Question: I'm trying to get my column to sort using the datagrid 'SortMemberPath="COLUMN"' attribute and I get a weird sort order like so:

It looks like the column is sorted on the basis of the first digit of the number and not the entire number. How can I fix this?
Edit:
Okay, I see what the problem is. I'm using this converter now but still no change.
'''
public class IntToStringConverter : IValueConverter
{
public object Convert(object value, Type targetType, object parameter, CultureInfo culture)
{
if (value is string)
{
string s = (string)value;
int num;
if (int.TryParse(s, out num))
return Int32.Parse(s);
}
return DependencyProperty.UnsetValue;
}
public object ConvertBack(object value, Type targetType, object parameter, CultureInfo culture)
{
int number = (int)value;
return number.ToString();
}
}
'''
I added this to my xaml file Windows.Resource:
'''
<me:IntToStringConverter x:Key="IntToStringConverter"/>
'''
and made this change in my data part:
'''
<toolkit:DataGridTemplateColumn.CellTemplate>
<DataTemplate>
<TextBlock Text="{Binding MinRun, Converter={StaticResource IntToStringConverter}}" HorizontalAlignment="Center" />
</DataTemplate>
</toolkit:DataGridTemplateColumn.CellTemplate>
'''
Here is the DataGrid part of the XAML. Note that out of all the columns, I'm first trying to get the 'MinRun' column to sort properly first, then I'll use the same technique on the other columns.
<URL>
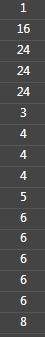
Answer: Looks like it's doing a string sort, which suggests to me that you're binding that column to a String property. Change the property to be an integer type, and DataGrid will sort correctly.
In my experience, programmers make the property a string type because they want to, for example, to display a blank string when the value is invalid. Use a ValueConverter for that instead, so you have the flexibility of displaying any string you want while WPF does a numeric sort on the underlying data.